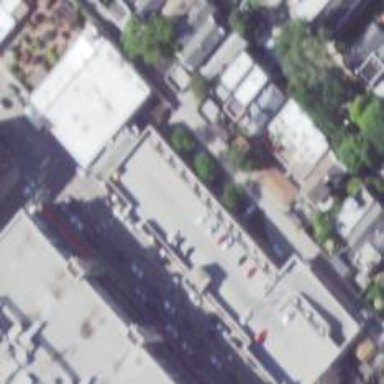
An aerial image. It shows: Healthcare clinic.